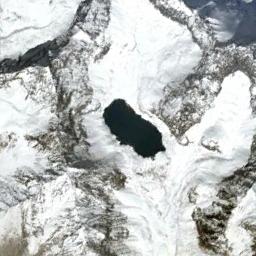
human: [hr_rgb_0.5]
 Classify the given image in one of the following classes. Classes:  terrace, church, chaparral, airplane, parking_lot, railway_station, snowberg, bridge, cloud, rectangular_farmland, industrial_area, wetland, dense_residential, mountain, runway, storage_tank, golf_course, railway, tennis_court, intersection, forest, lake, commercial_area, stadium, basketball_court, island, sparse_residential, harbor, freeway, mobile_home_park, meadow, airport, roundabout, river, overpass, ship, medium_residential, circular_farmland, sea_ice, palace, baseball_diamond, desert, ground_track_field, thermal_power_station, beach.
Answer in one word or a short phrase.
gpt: snowberg